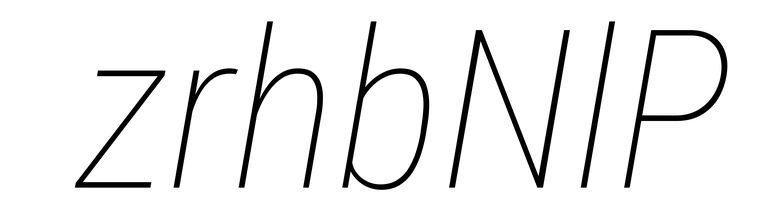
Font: Roboto-Italic_Condensed_Thin_Italic